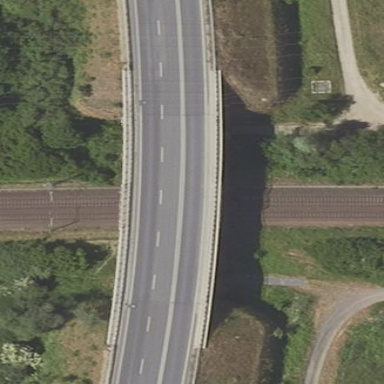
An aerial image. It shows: Bridge with beam structure.